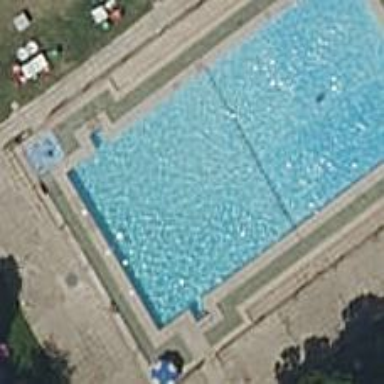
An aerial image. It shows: Swimming pool located in leisure land.